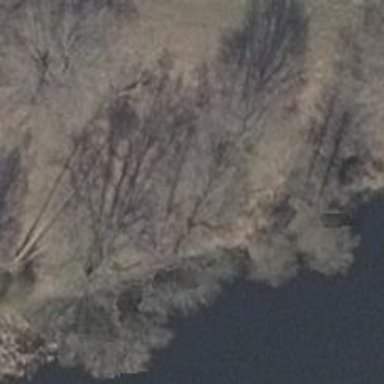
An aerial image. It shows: Row of trees in natural setting.